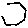
Label: hexagon